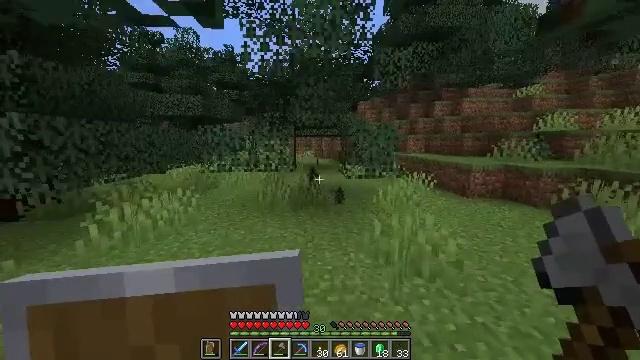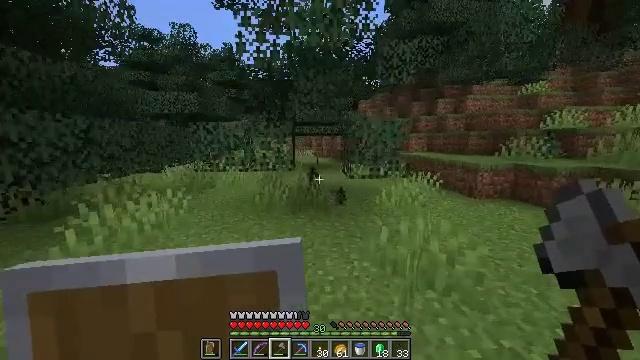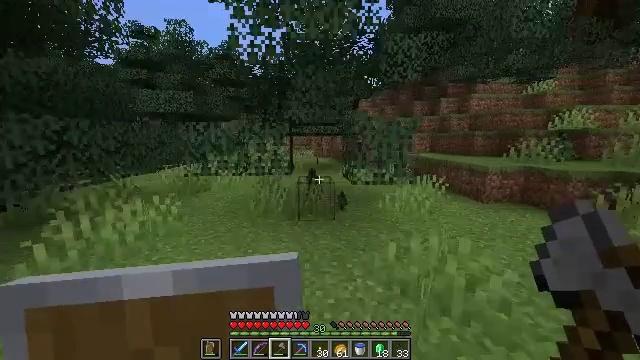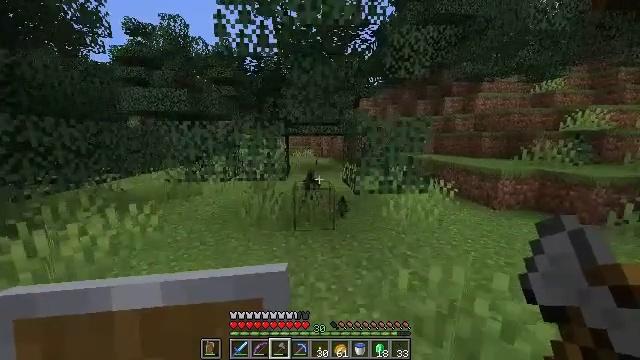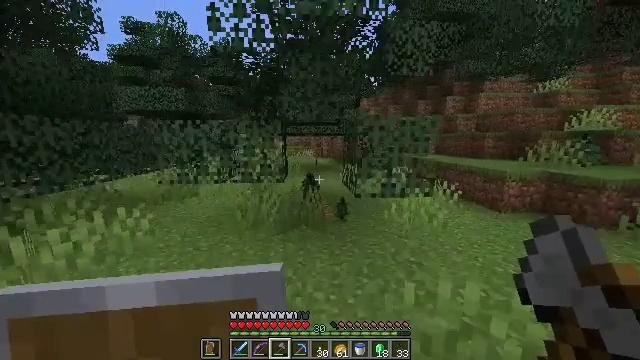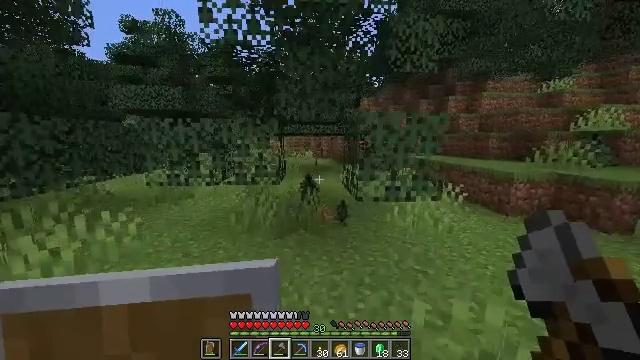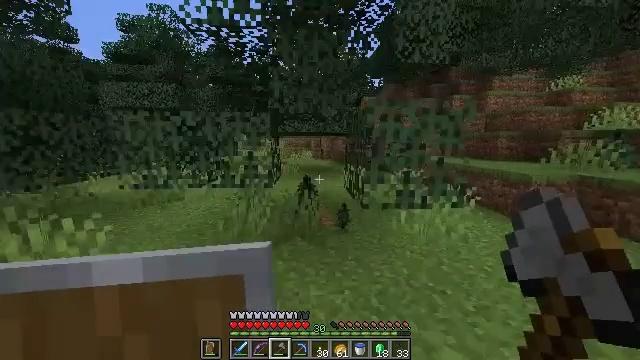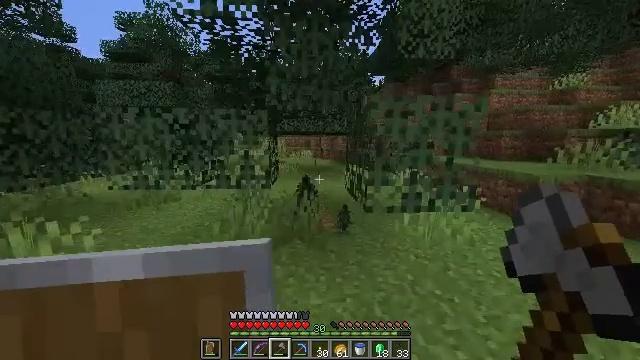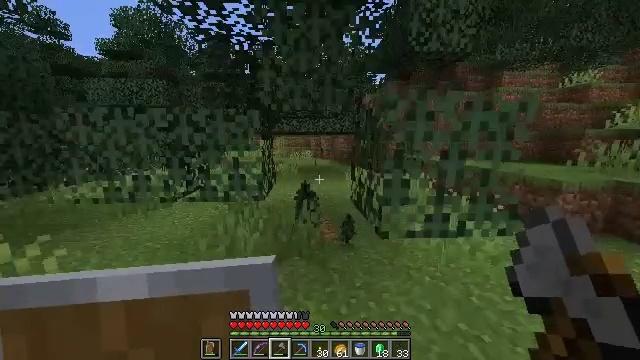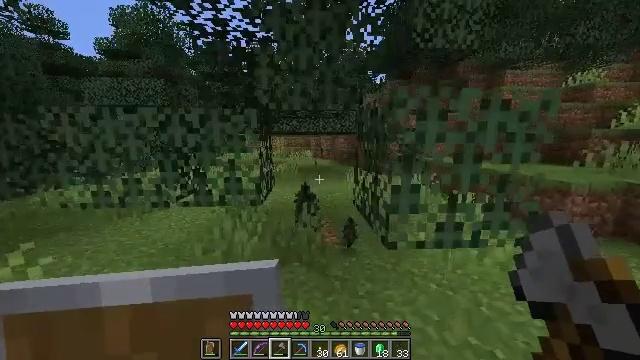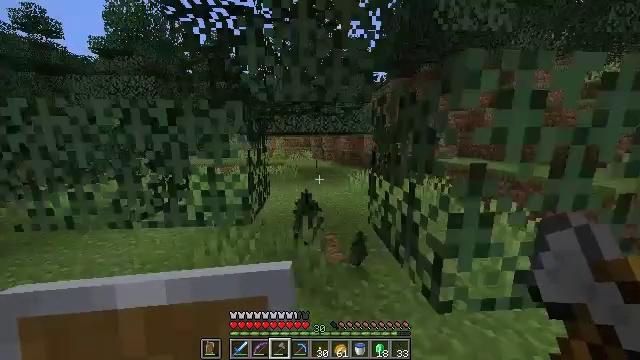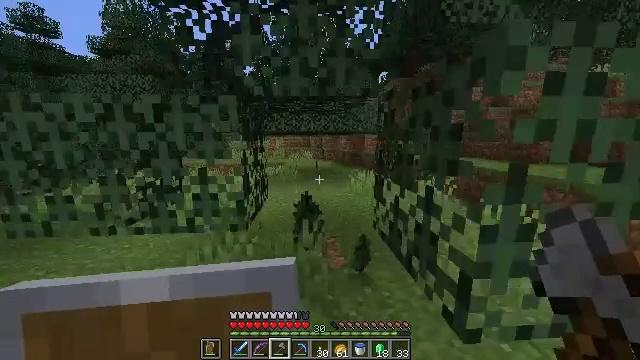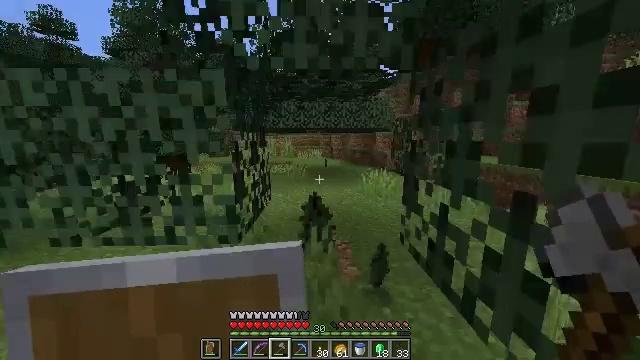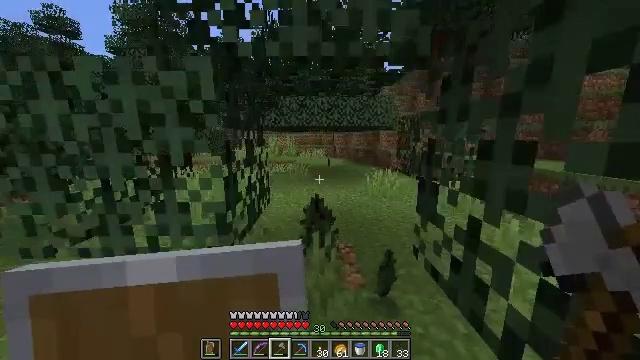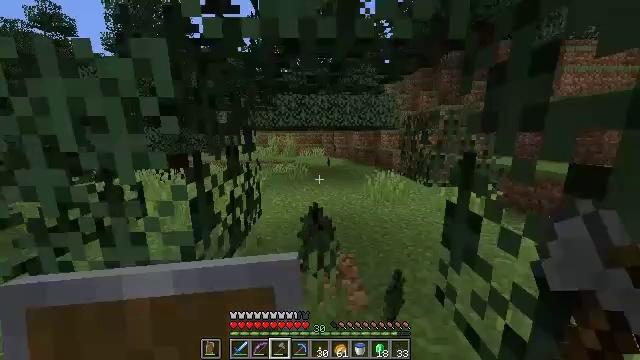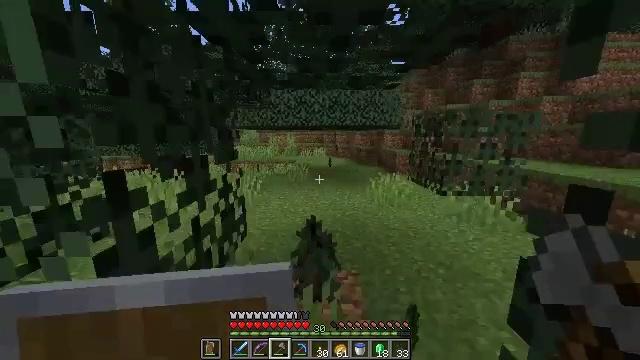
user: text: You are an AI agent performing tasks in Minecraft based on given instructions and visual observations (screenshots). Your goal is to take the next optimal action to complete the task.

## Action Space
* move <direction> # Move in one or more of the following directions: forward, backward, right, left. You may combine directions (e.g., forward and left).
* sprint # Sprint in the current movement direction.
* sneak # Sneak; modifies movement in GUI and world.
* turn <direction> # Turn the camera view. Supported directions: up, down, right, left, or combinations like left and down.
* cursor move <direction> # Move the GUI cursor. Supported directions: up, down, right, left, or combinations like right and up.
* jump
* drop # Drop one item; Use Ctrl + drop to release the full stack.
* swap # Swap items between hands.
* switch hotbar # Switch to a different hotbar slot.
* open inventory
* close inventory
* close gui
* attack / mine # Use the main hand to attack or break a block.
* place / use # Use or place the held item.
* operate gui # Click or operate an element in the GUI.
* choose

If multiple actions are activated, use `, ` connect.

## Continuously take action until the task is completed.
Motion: motion action
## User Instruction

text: Punch the spruce leaves to get saplings.
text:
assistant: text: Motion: move forward
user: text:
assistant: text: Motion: move forward
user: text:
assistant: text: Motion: move forward
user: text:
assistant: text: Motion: move forward
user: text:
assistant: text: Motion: move forward
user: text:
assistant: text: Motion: move forward
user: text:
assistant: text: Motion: move forward
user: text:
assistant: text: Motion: move forward
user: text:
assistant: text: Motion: move forward
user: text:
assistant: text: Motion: move forward
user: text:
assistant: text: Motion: move forward
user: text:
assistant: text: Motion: move forward, turn left
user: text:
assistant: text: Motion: move forward
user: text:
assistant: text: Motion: move forward
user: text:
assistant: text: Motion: move forward
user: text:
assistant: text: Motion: move forward
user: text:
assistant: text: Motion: move forward
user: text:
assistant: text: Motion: move forward
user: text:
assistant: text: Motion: move forward
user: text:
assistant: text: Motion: move forward
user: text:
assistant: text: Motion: move forward
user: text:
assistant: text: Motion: move forward
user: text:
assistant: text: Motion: move forward, sprint
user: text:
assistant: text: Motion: move forward, sprint
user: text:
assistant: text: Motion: move forward, sprint
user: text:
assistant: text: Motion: move forward
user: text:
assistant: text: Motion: move forward
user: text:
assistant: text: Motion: move forward
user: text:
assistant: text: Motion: move forward, turn right
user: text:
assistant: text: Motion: move forward, turn right and down